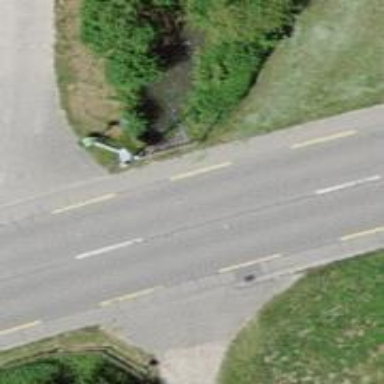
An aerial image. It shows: Secondary road bridge with dedicated cycle lane.